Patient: sex M, age 36
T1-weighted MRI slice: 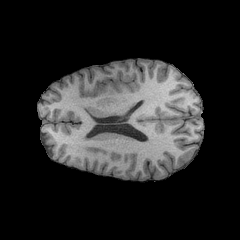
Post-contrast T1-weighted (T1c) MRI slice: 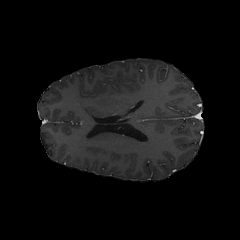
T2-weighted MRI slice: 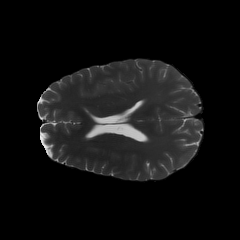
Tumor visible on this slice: yes
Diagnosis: Astrocytoma, IDH-mutant
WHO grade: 3